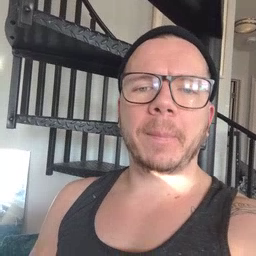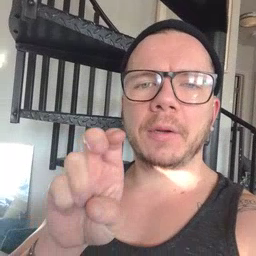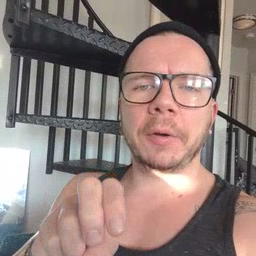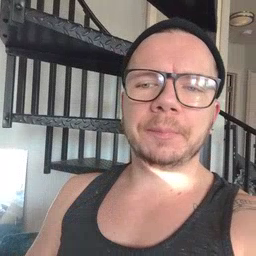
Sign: chair